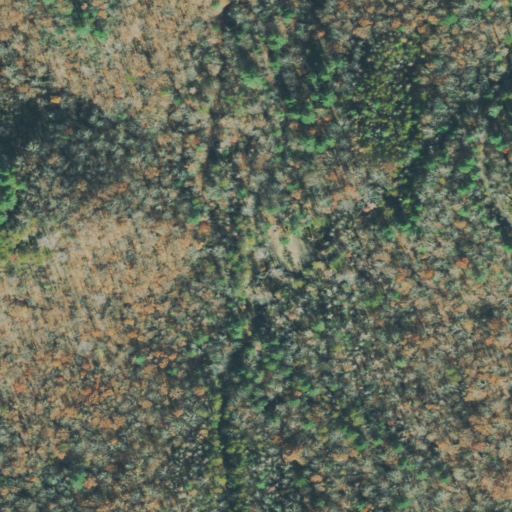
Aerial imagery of valley in Tennessee named Griffith Hollow containing deciduous forest and mixed forest